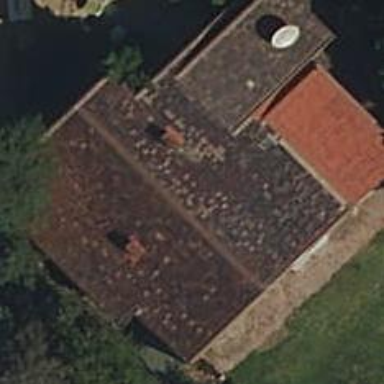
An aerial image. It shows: Part of building.